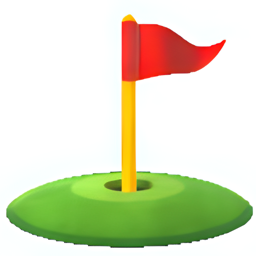
Name: flag in hole
Emoji: ⛳
Group: Activities
Sub-group: sport